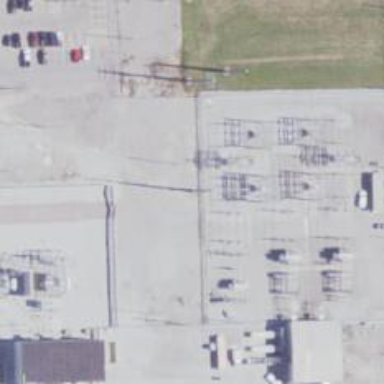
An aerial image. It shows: Power pole.